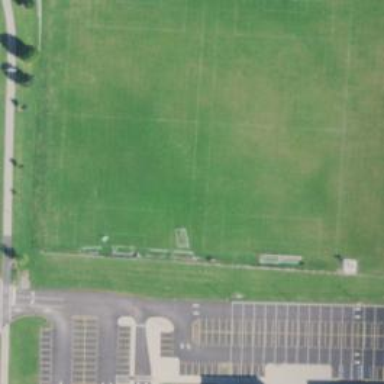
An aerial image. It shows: Soccer pitch designated for leisure and sports activities.